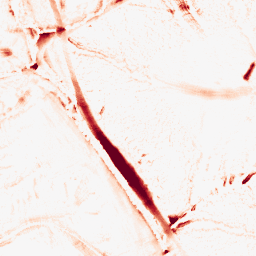
Category: morphological
Decomposition family: morphological_diamond
Decomposition parameters: operation: opening
radius: 15
Upsampling method: bspline
Upsampling parameters: scale: 2
Upsampling scale: 2